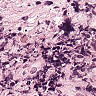
Metastatic tissue present: no